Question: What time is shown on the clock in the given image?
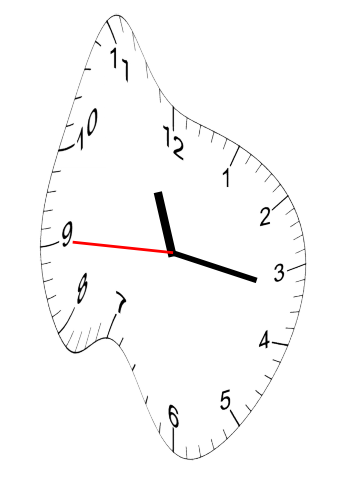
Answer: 11:16:45